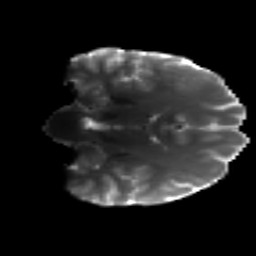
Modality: T2w
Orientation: coronal
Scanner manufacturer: siemens
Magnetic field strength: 3 T
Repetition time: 4.16 s
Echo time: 0.0806 s